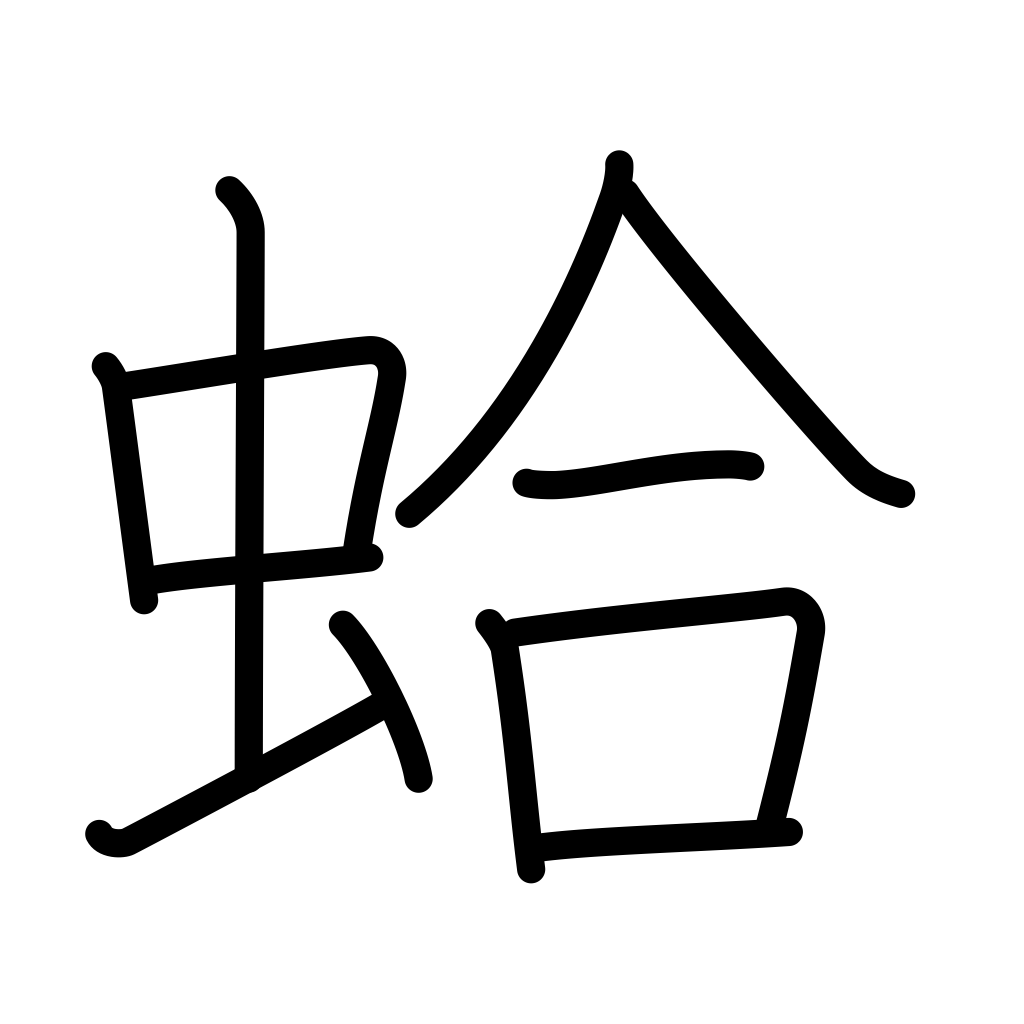
Meaning: clam